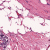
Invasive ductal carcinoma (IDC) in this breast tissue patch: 0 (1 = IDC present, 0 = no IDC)